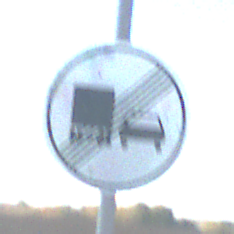
Verkehrszeichen: EndeUeberholverbotKraftfahrzeuge
Umgebung: Outdoor, Nature
Tageszeit: MorningAfternoon
Wetter: Clear
Licht: Natural
Jahreszeit: Autumn
Kontrast: HighContrast